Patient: sex M, age 73
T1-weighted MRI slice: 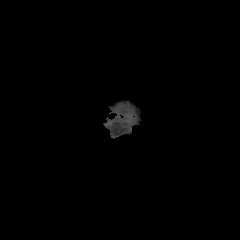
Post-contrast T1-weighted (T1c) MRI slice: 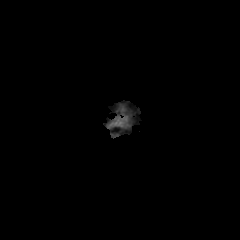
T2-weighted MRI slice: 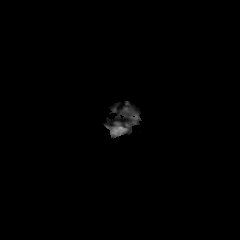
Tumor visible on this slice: no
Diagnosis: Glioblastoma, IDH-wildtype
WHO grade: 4